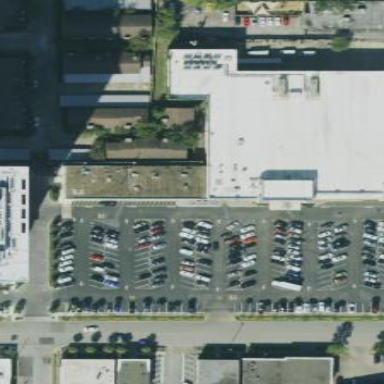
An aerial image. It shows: Retail area.